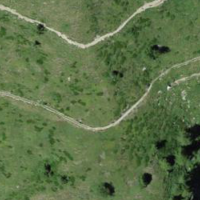
EUNIS habitat code: 26
Species observed at this site:
Arnica montana
Podisma pedestris